Here is the wavelet time-frequency representation (scalogram) of a rolling-element bearing's vibration measurement. Diagnose the bearing from this image, choosing from: normal, inner_race, outer_race, ball.
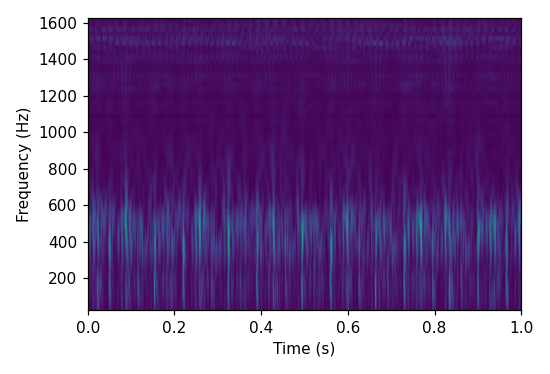
Answer: outer_race